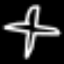
Label: airplane